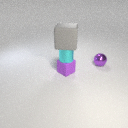
small purple rubber cube to the left of small purple metal sphere